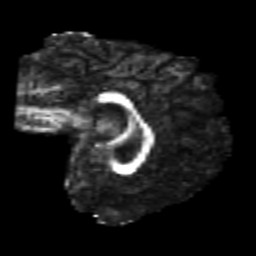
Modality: FA
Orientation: sagittal
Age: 22
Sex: female
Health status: healthy
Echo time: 0.074 s